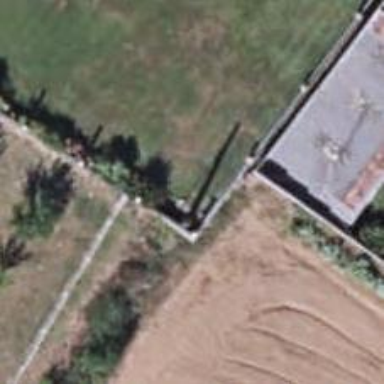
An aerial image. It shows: Fence is in the image.